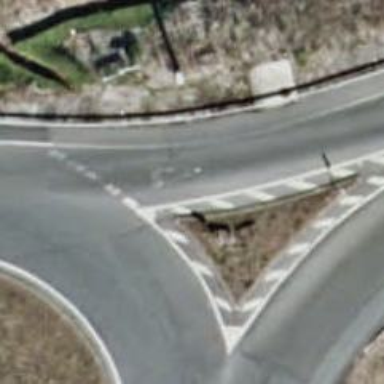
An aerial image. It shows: Road with "give way" sign.